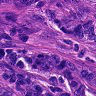
Metastatic tissue present: yes